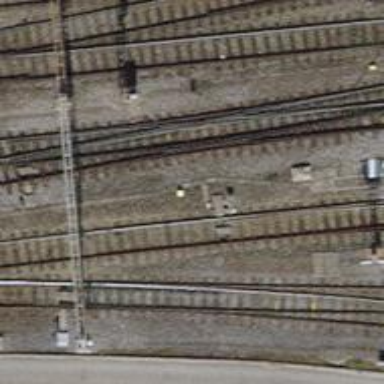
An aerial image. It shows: Railway switch.